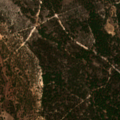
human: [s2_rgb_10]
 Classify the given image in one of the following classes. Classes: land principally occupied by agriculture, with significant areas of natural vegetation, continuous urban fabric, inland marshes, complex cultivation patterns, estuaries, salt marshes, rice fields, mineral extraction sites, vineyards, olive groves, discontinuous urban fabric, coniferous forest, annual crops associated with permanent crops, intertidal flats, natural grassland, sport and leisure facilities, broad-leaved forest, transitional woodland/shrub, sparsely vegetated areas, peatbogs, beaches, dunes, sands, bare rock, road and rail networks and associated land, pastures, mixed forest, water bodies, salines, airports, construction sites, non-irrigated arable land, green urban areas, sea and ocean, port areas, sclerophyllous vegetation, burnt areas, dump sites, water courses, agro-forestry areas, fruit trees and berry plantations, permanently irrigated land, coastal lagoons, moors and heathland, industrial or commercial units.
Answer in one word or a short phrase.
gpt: annual crops associated with permanent crops, broad-leaved forest, coniferous forest, transitional woodland/shrub